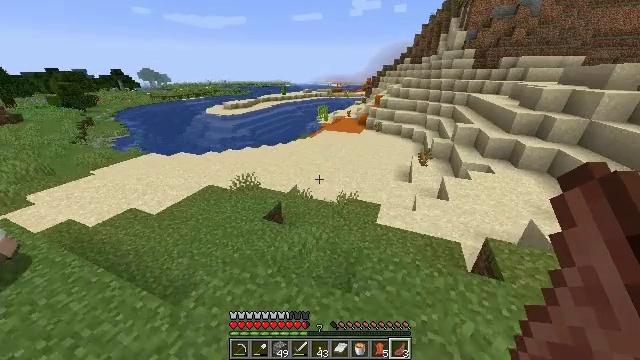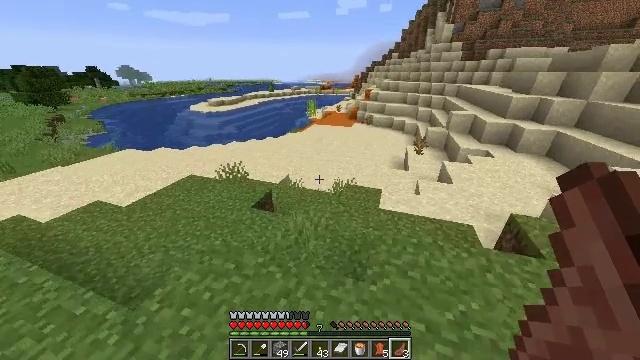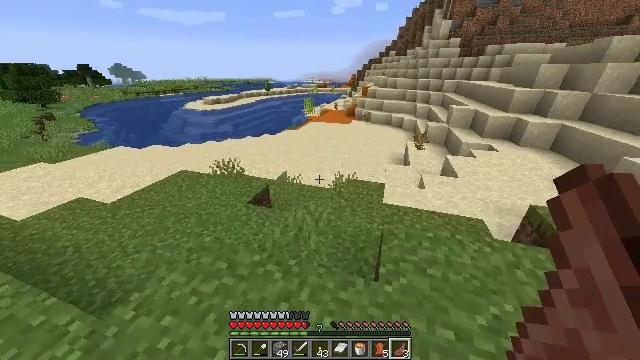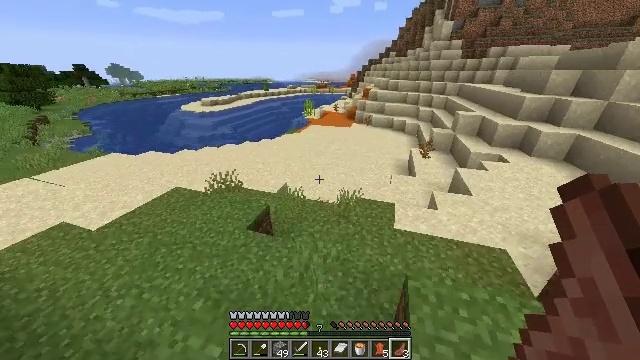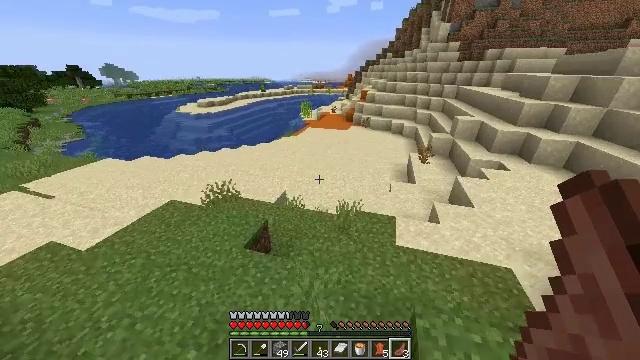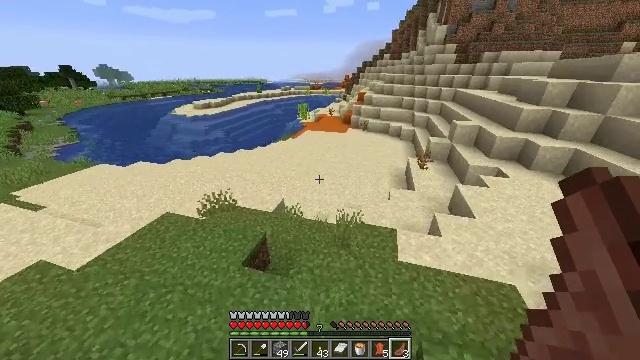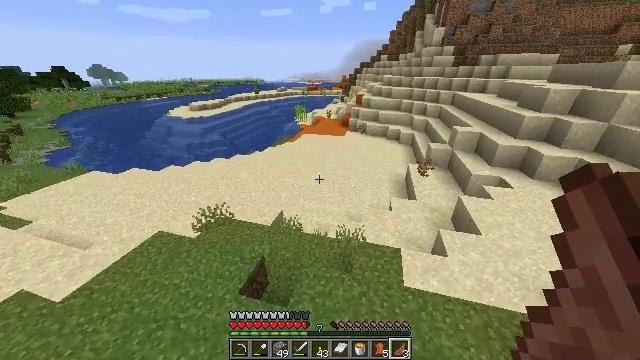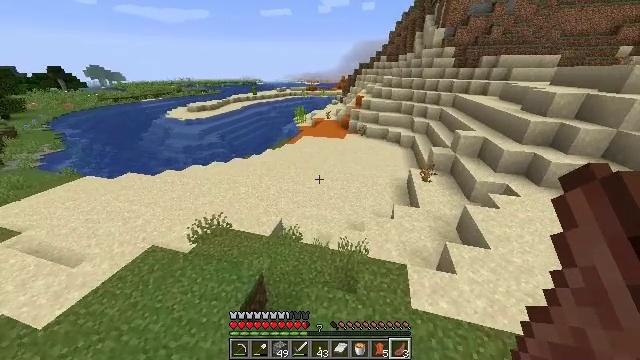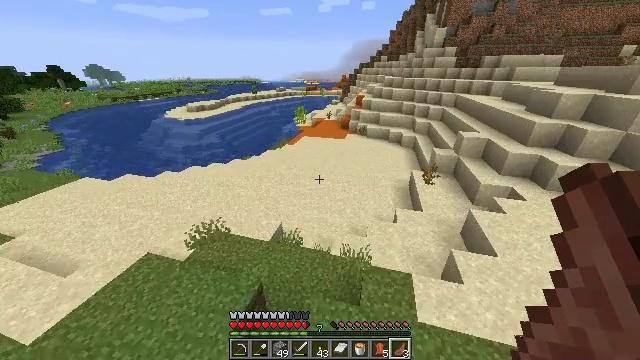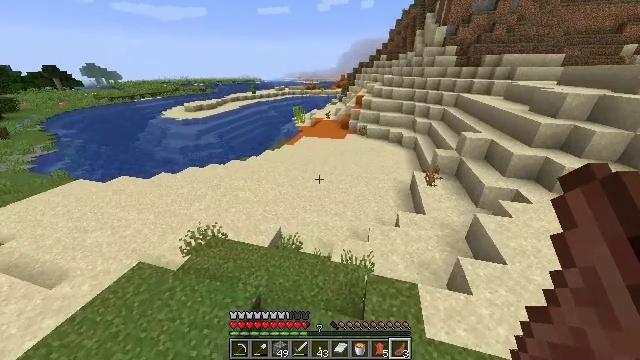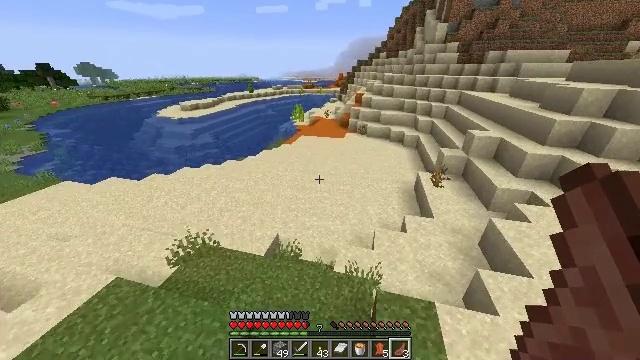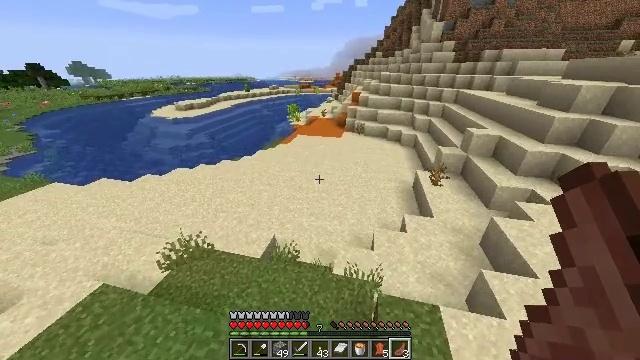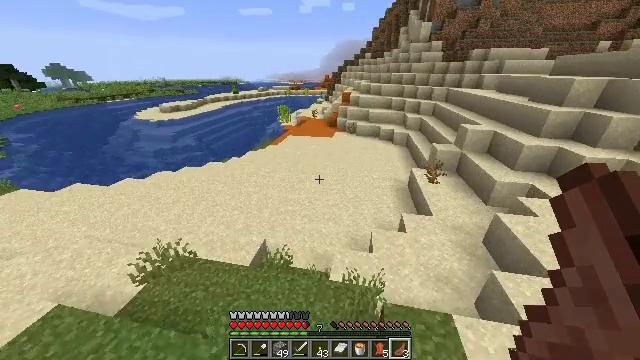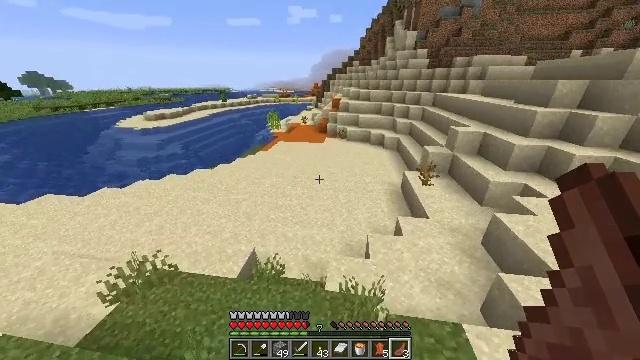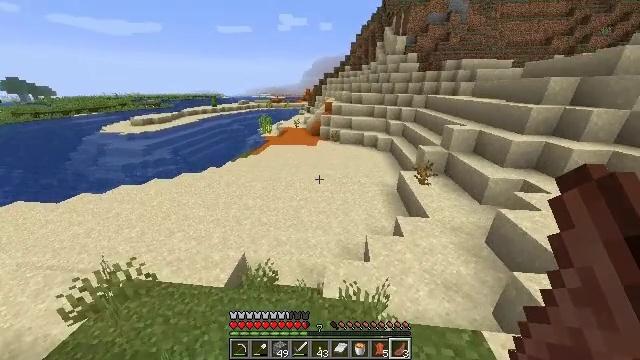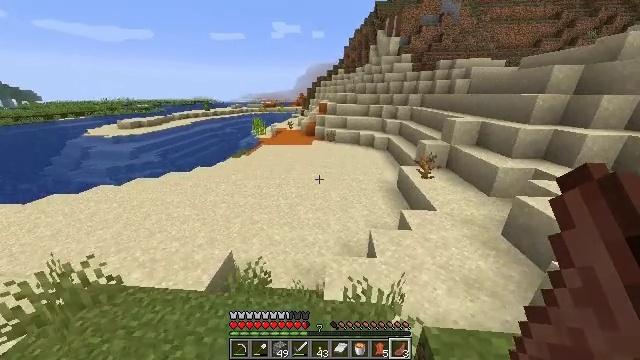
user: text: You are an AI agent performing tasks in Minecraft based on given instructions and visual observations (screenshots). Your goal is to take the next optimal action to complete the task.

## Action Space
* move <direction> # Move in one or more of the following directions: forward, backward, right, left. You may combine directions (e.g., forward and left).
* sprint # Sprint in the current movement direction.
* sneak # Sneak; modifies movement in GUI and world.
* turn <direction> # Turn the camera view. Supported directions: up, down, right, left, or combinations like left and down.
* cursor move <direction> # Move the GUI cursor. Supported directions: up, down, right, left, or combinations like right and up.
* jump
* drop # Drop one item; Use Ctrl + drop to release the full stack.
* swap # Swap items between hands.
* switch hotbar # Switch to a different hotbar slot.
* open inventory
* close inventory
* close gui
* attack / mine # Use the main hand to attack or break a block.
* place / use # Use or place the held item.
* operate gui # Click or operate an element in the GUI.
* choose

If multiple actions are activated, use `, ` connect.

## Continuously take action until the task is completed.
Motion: motion action
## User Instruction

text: Collect red sand from a desert biome.
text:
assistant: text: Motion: move forward, sprint, turn right, jump
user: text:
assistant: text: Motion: move forward, sprint, jump
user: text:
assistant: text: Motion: move forward, sprint, jump
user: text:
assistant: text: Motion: move forward, sprint, jump
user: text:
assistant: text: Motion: move forward, sprint, jump
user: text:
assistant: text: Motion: move forward, sprint, jump
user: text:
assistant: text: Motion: move forward, sprint, jump
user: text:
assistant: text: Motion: move forward, sprint, jump
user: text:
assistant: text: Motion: move forward, sprint, jump
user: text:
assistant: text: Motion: move forward, sprint, jump
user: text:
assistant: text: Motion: move forward, sprint, jump
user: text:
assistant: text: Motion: move forward, sprint, turn right, jump
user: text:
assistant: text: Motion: move forward, sprint, turn right and up, jump
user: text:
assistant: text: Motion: move forward, sprint, turn right and up, jump
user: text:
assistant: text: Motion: move forward, sprint, turn right and up, jump
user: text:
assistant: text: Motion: move forward, sprint, turn right, jump
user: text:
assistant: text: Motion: move forward, sprint, jump
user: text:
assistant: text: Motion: move forward, sprint, jump
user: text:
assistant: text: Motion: move forward, sprint, jump
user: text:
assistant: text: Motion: move forward, sprint, jump
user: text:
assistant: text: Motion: move forward, sprint, jump
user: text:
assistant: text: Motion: move forward, sprint, jump
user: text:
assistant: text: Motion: move forward, sprint, turn left, jump
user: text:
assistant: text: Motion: move forward, sprint, turn left, jump
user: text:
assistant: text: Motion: move forward, sprint, jump
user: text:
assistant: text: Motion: move forward, sprint, jump
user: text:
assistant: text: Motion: move forward, sprint, jump
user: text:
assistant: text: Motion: move forward, sprint, jump
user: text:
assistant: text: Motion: move forward, sprint, jump
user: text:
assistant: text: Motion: move forward, sprint, jump